Question: It's difficult to identify in this area plot each one of the many filled areas by just looking at the legend (it's like 16!).
So, I was wondering if there's a way to place some sort of labels (with a pointer perhaps?) inside the plot that clearly identifies each filled areas?
Thanks!

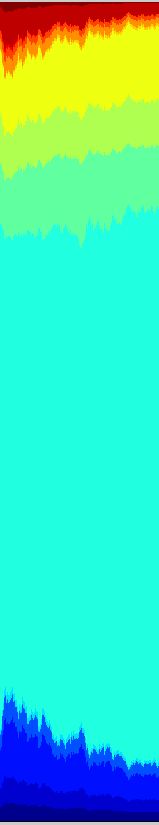
Answer: Here is an alternative using <URL> and the 'textarrow' option, which displays text along with an arrow. This could be useful to you to point in narrow regions where text would hide data.
For example:
'''
clear
clc
close all
x = 1:128;
%// Plot data
figure
hAxes1 = axes('Position',[.1 .1 .6 .8]);
image(x.');
axis off
colormap(jet(128))
%// Define labels
ColorLabels = {'Red';'Orange';'Green';'Blue';'More blue'};
%// Define starting and ending x and y positions
xstart = .8;
xend = .6;
ystart = linspace(.1,.8,numel(ColorLabels));
yend = linspace(.15,.8,numel(ColorLabels));
for k = 1:numel(ColorLabels)
annotation('textarrow', [xstart xend],[ystart(k) yend(k)],...
'String', ColorLabels{k});
end
'''
gives the following output: